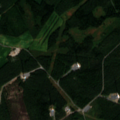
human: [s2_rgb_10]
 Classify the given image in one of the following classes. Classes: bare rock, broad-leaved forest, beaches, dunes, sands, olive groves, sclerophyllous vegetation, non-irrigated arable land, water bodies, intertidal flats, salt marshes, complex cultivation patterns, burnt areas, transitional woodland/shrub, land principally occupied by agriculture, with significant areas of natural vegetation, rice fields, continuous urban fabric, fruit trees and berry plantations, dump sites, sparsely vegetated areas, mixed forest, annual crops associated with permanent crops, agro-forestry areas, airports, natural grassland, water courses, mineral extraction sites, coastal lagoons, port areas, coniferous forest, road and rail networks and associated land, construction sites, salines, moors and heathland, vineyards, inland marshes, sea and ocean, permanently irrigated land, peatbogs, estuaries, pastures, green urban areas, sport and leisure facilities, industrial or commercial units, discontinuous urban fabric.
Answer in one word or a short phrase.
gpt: non-irrigated arable land, coniferous forest, mixed forest